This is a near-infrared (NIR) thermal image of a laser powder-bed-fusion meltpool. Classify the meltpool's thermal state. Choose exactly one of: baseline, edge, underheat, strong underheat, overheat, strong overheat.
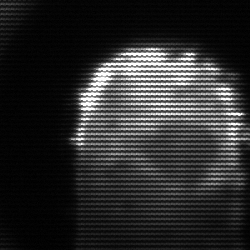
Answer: baseline